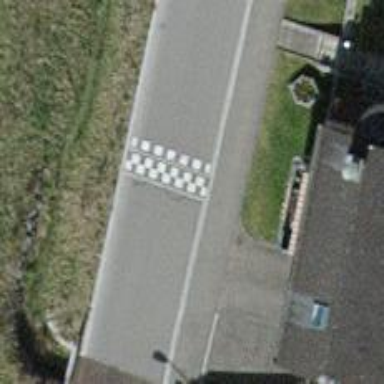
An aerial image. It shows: Bump for traffic calming.